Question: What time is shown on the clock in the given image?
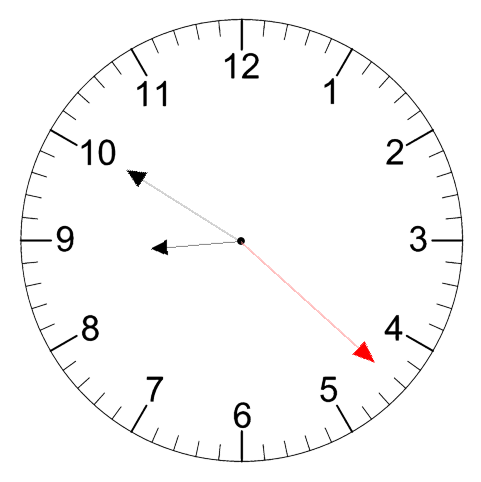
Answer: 08:50:22